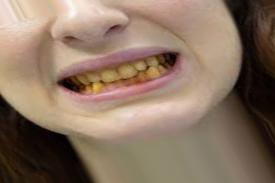
Condition: Tooth Discoloration